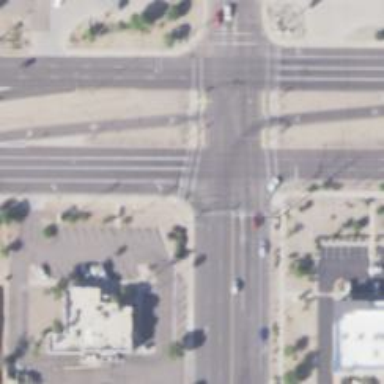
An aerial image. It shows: Solid stop line on the road marking.